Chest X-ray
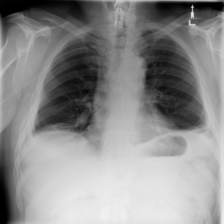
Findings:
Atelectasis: positive
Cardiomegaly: negative
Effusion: negative
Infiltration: negative
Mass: negative
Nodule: negative
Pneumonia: negative
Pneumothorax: negative
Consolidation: negative
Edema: negative
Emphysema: negative
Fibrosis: negative
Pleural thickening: negative
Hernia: negative